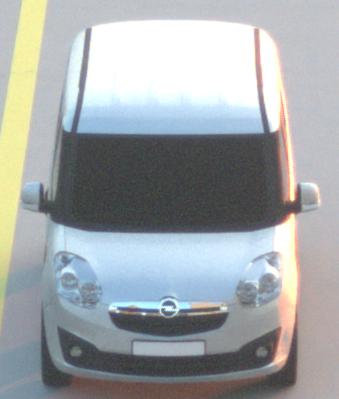
Make: Opel
Model: Combo Combi L1H1 1.4
Detailed model: Combo (D) Combi
Model produced from: 2012/01
Model produced until: 2013/11
Doors: 5
Color: white
Road condition: dry road
Daytime: sunrise or sunset
Contrast: medium contrast